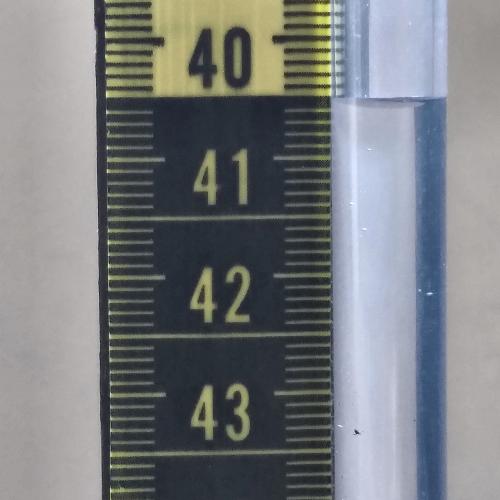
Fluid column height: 40.5 cm